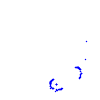
Particle: kaon